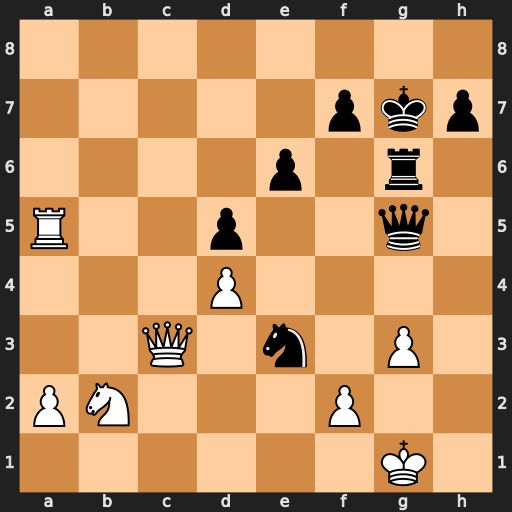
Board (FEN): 8/5pkp/4p1r1/R2p2q1/3P4/2Q1n1P1/PN3P2/6K1
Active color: w
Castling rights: -
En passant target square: -
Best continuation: Qxe3 Qxe3 fxe3